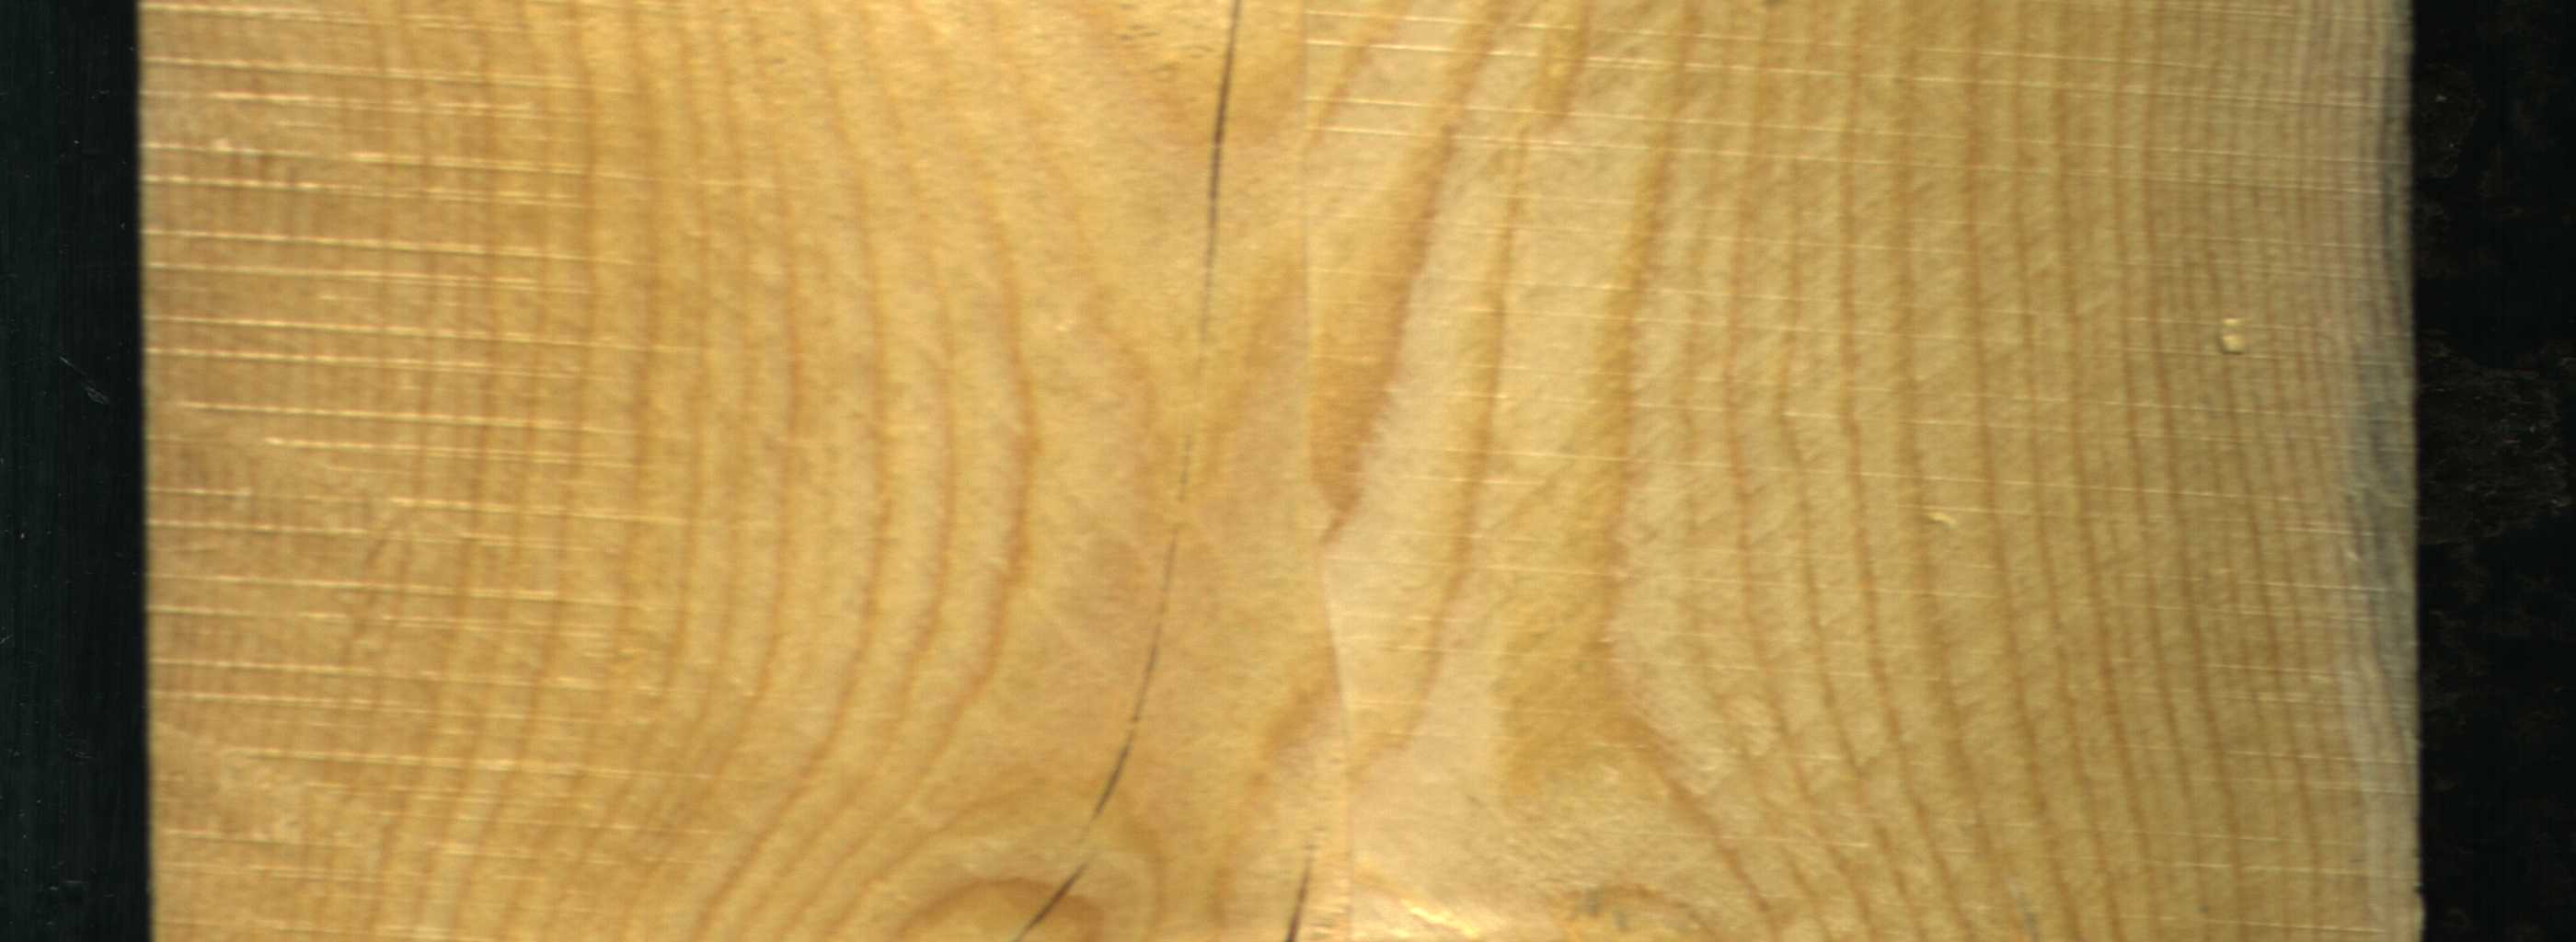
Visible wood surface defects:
Blue_Stain
Crack
Crack
Crack
Crack